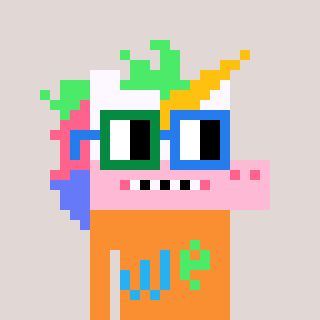
a pixel art character with square green and blue glasses, a unicorn-shaped head and a orange-colored body on a warm background